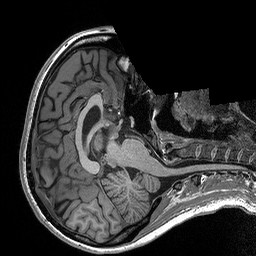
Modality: T1w
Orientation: axial
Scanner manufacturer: siemens
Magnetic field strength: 3 T
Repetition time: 2.3 s